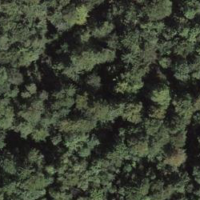
EUNIS habitat code: 41
Species observed at this site:
Salvia glutinosa